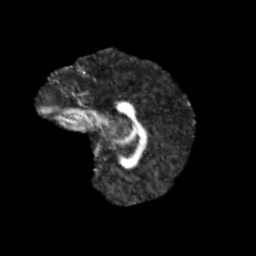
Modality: FA
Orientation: sagittal
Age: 11
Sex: female
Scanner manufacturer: siemens
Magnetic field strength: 3 T
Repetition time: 3.8 s
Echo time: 0.07 s